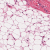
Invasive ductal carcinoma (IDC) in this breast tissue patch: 0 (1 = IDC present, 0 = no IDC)